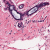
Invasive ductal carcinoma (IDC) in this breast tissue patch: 0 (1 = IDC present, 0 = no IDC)